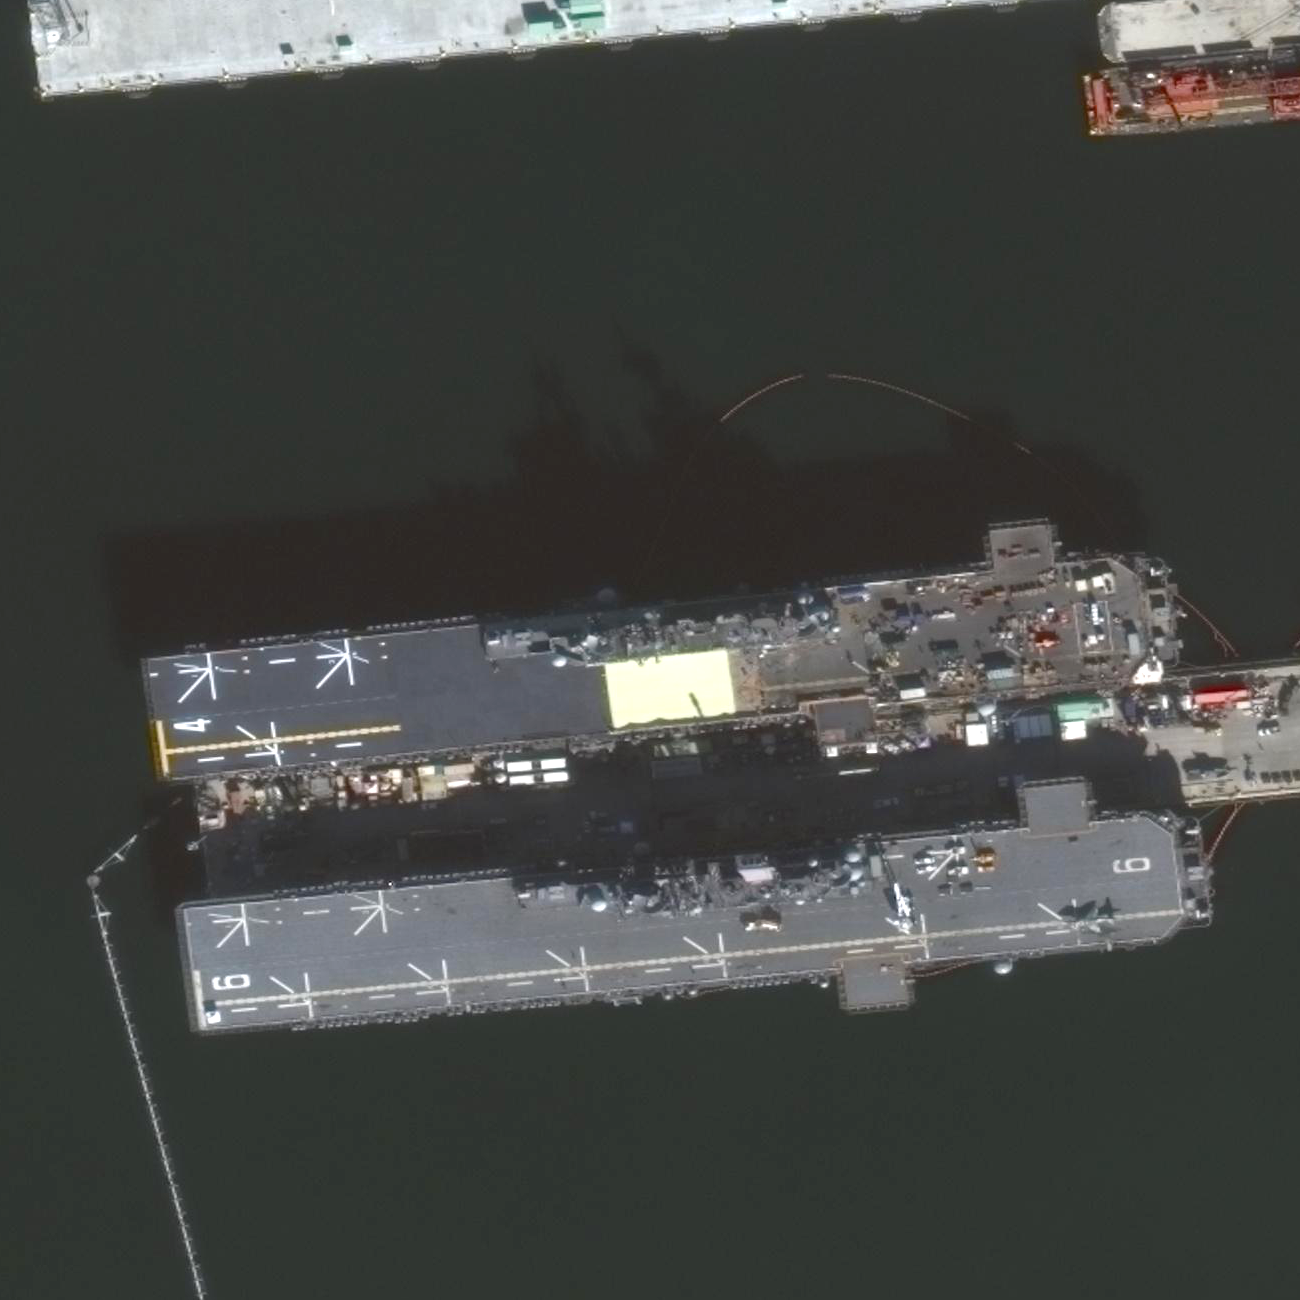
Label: assault